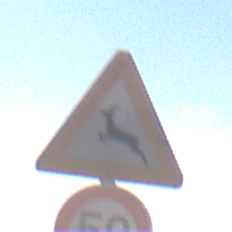
Verkehrszeichen: WildwechselRechts
Zusatzzeichen unten: Geschwindigkeit50
Umgebung: Outdoor, Nature
Tageszeit: Midday
Wetter: Clear
Licht: Natural
Jahreszeit: NotSpecified
Kontrast: HighContrast